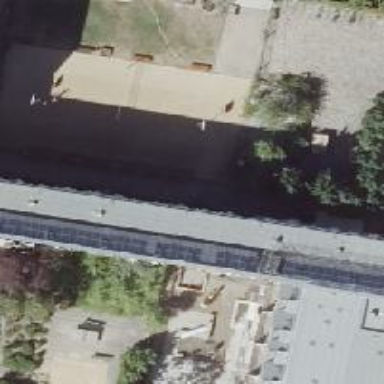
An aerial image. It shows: Prison building with flat roof.